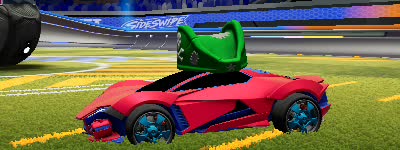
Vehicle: werewolf